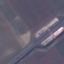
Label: Highway